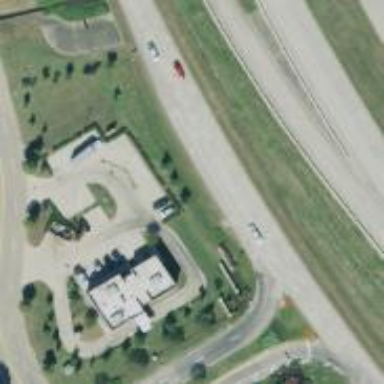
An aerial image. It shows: Tertiary road with frontage road along it.